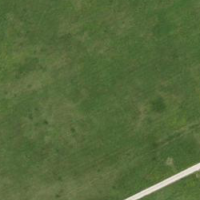
EUNIS habitat code: 57
Species observed at this site:
Buteo buteo